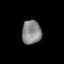
Tissue: prostate
Cell type: T cells
Senescence score: 0.2955
Nuclear area (px): 456
Mean DAPI intensity: 136.309